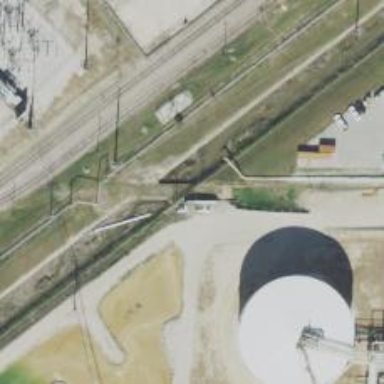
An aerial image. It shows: Railway spur bridge.